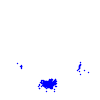
Particle: electron